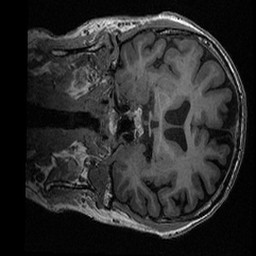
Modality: T1w
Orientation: coronal
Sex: male
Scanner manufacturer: ge
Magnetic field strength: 3 T
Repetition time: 0.0064 s
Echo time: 0.00281 s